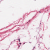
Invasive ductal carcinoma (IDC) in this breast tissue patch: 0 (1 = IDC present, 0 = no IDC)